Field crop: maize
Growth stage: 2
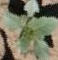
Species: datura